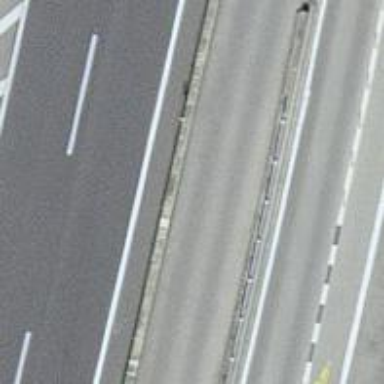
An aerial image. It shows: Tertiary_link road with asphalt surface.